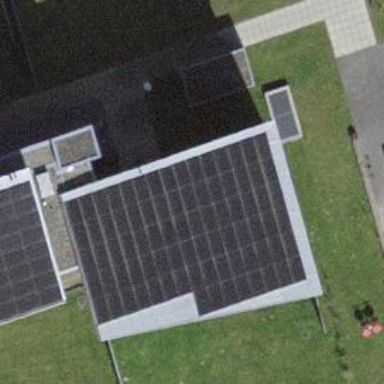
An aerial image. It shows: Solar power generator with photovoltaic panels.